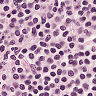
Metastatic tissue present: no